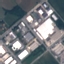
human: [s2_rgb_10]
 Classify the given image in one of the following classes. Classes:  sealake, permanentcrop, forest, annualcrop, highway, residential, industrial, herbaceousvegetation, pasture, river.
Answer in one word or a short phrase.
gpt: Industrial